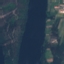
Label: River